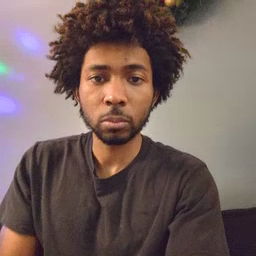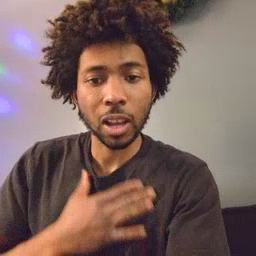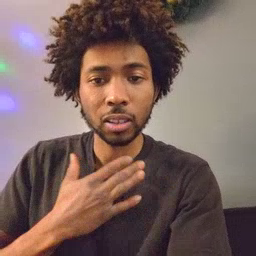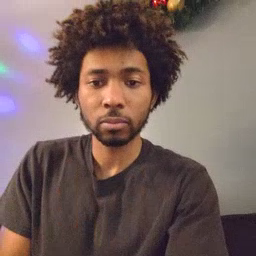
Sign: happy